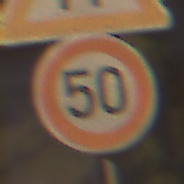
Verkehrszeichen: Geschwindigkeit50
Zusatzzeichen oben: VerengteFahrbahn
Umgebung: Outdoor, Suburban
Tageszeit: Night
Wetter: PartlyCloudy
Licht: Artificial
Jahreszeit: NotSpecified
Kontrast: HighContrast